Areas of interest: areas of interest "Exhibition and Convention Center"
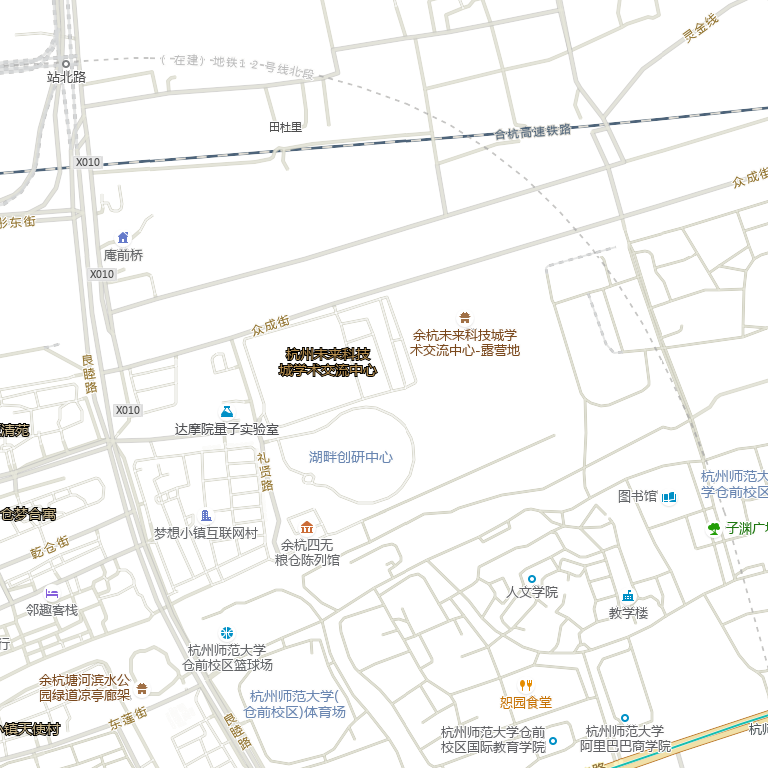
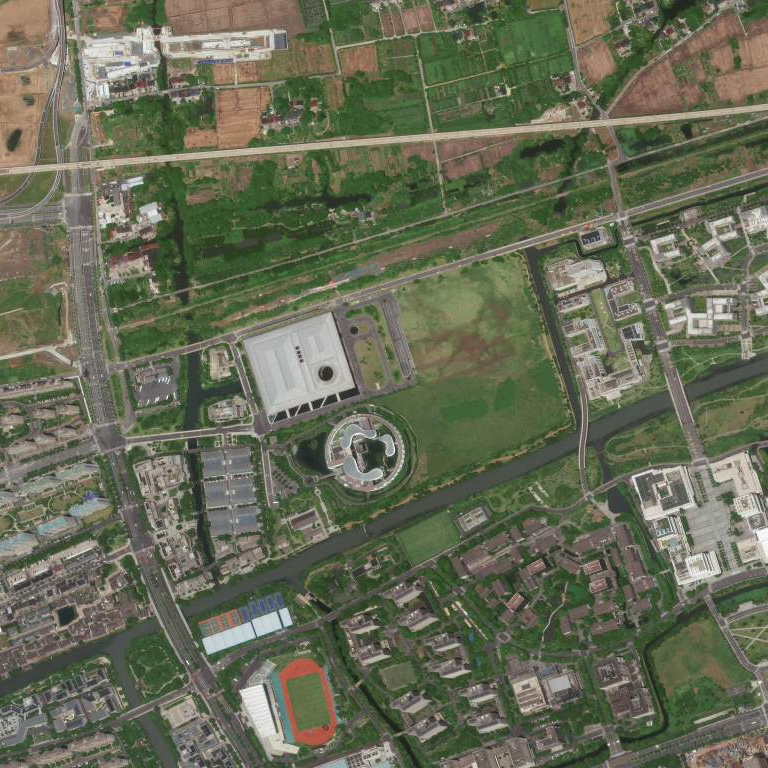